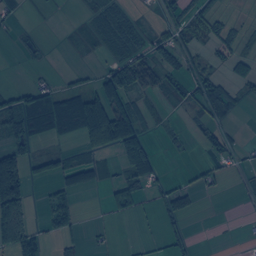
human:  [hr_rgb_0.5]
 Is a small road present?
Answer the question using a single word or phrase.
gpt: yes

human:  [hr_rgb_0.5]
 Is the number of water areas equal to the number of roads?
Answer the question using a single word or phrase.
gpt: no

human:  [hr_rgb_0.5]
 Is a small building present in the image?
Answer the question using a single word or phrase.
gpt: yes

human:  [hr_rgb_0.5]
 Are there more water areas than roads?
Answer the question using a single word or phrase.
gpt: no

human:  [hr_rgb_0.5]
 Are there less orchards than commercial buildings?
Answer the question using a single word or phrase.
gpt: no

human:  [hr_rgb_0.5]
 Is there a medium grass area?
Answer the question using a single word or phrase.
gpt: yes

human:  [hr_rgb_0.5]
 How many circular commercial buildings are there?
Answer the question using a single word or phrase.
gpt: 0

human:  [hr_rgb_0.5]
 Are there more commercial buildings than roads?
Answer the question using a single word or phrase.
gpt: no

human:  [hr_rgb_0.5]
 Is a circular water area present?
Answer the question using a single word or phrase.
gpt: no

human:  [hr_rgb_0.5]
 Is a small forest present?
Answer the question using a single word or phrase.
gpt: yes

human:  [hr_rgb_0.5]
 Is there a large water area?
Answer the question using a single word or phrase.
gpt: yes

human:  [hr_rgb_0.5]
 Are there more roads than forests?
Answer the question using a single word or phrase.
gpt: no

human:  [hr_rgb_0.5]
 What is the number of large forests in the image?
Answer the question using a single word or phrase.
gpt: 81

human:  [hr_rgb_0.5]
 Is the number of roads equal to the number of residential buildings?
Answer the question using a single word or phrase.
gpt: no

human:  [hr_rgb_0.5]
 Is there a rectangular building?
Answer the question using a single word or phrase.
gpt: yes

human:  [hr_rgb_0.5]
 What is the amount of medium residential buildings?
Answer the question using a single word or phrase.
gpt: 2

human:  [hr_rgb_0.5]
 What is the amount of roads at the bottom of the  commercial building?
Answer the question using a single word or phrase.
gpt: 49

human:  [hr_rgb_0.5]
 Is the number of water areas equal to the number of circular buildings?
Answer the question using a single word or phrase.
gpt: no

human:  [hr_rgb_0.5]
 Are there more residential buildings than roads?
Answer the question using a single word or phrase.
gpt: yes

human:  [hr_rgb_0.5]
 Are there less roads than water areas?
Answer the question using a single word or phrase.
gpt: no

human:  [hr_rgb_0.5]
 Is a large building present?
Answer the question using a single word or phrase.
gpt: no

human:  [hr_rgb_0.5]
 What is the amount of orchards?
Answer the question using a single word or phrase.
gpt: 17

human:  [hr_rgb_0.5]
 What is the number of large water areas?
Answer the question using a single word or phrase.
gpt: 15

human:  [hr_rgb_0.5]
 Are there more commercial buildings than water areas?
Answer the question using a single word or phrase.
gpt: no

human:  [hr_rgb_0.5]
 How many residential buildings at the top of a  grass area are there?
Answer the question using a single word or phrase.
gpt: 72

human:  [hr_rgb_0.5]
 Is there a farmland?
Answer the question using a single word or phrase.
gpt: yes

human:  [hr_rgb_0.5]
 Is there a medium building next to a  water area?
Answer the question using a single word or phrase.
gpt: yes

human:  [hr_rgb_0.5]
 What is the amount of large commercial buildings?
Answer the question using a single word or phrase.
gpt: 0

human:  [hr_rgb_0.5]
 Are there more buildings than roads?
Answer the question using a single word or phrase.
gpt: yes

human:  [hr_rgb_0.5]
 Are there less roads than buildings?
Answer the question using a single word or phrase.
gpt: yes

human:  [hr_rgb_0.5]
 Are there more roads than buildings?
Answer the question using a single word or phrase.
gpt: no

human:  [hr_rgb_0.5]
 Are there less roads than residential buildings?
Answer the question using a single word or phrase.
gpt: yes

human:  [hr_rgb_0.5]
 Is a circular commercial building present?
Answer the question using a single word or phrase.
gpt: no

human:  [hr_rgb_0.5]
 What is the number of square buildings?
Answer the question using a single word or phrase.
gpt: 1

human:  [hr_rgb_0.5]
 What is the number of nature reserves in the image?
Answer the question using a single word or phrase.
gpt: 2

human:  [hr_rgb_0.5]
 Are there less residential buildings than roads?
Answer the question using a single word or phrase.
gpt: no